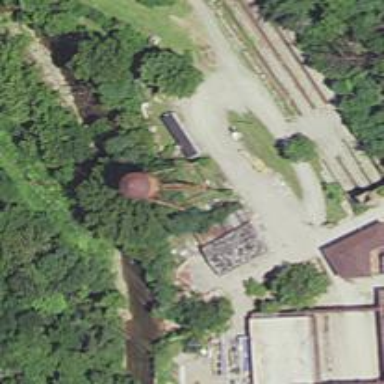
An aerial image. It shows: Water tower that is man-made.